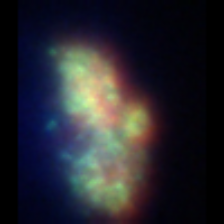
Taxon: Unknown_detritus
Group: Unknown